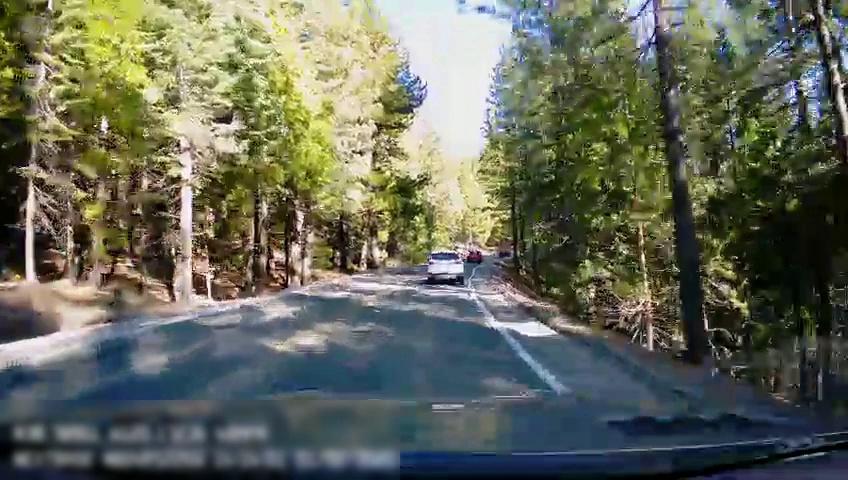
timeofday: Day
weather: Sunny
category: Drivable Space
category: Vehicles | SUV
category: Vehicles | SUV
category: Lanes | Current Lane